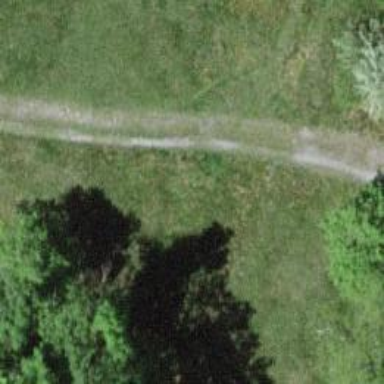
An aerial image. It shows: Track with grade3 tracktype.